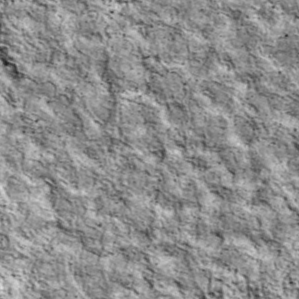
Label: non_frost